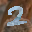
Label: 2